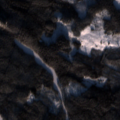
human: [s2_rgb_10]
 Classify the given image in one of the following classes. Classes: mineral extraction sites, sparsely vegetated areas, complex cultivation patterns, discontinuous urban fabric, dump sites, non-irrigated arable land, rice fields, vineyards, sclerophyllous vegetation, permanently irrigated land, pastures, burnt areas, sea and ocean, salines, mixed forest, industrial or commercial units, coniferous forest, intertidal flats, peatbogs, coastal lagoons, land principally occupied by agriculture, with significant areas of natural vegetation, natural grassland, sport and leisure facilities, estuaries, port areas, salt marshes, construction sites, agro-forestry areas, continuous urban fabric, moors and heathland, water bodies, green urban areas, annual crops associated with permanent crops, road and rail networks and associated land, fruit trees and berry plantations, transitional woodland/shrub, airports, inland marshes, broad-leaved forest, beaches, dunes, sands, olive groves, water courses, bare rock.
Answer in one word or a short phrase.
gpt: coniferous forest, mixed forest, transitional woodland/shrub